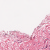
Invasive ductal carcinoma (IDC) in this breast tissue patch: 0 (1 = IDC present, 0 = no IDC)